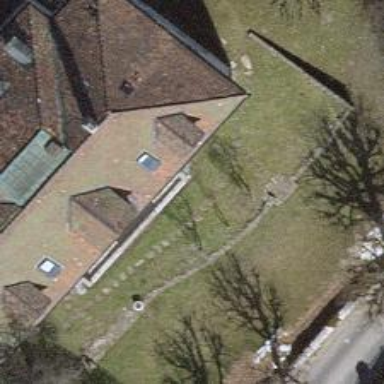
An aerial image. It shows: Retaining wall.